Interaction volume radius: 10 \u00c5
Interaction volume height: 30 \u00c5
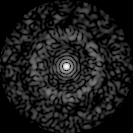
Disorder parameter: 0.8449